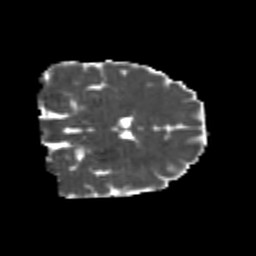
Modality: MD
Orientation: coronal
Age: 25
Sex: male
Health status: healthy
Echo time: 0.074 s